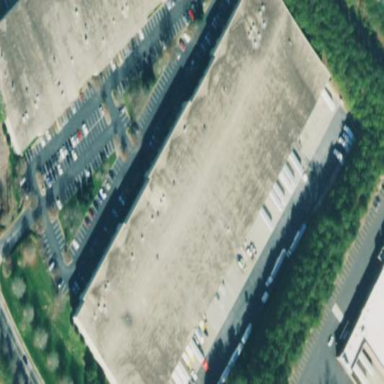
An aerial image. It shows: Warehouse building.